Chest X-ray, AP view. Patient: 34 years old, sex M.
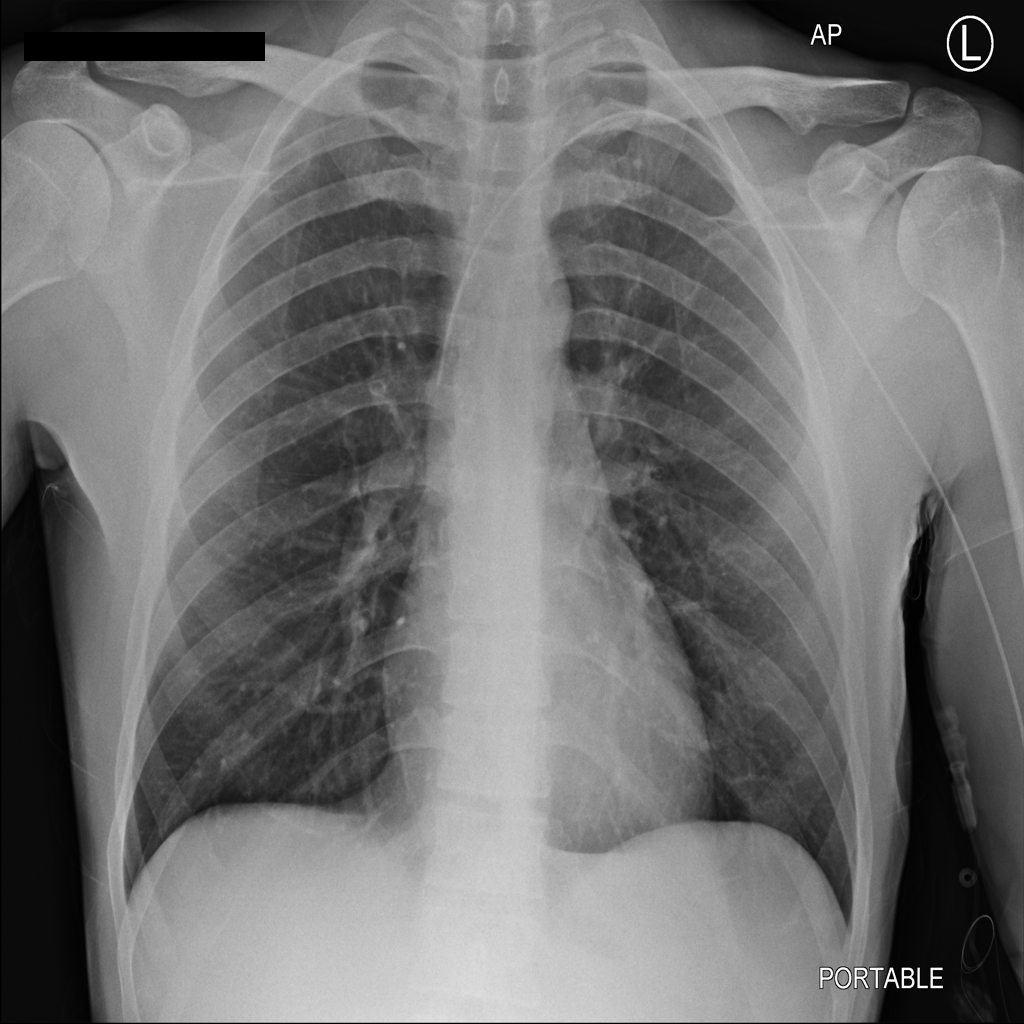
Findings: No Finding